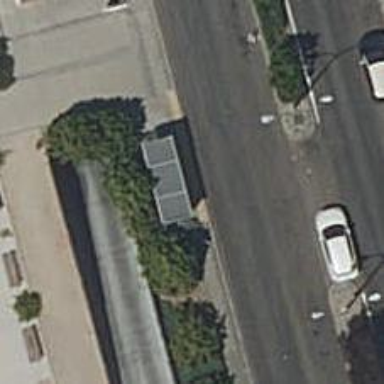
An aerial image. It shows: Bus stop with platform for public transport.